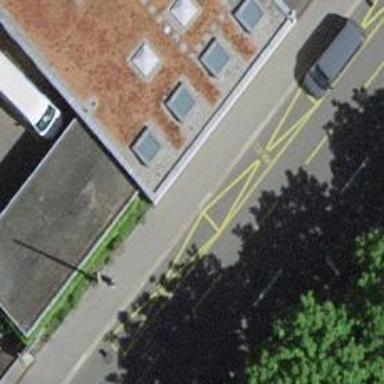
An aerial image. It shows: Asphalt parking lane.